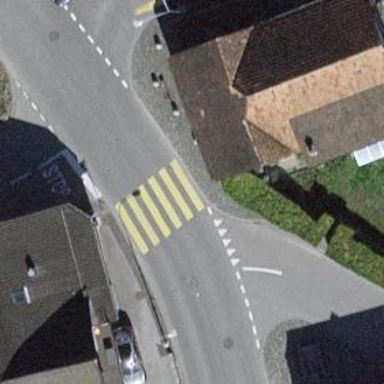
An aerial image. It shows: Marked crossing on the road.